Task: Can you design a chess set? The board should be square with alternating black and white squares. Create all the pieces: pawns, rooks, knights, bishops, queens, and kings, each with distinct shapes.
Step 4001:
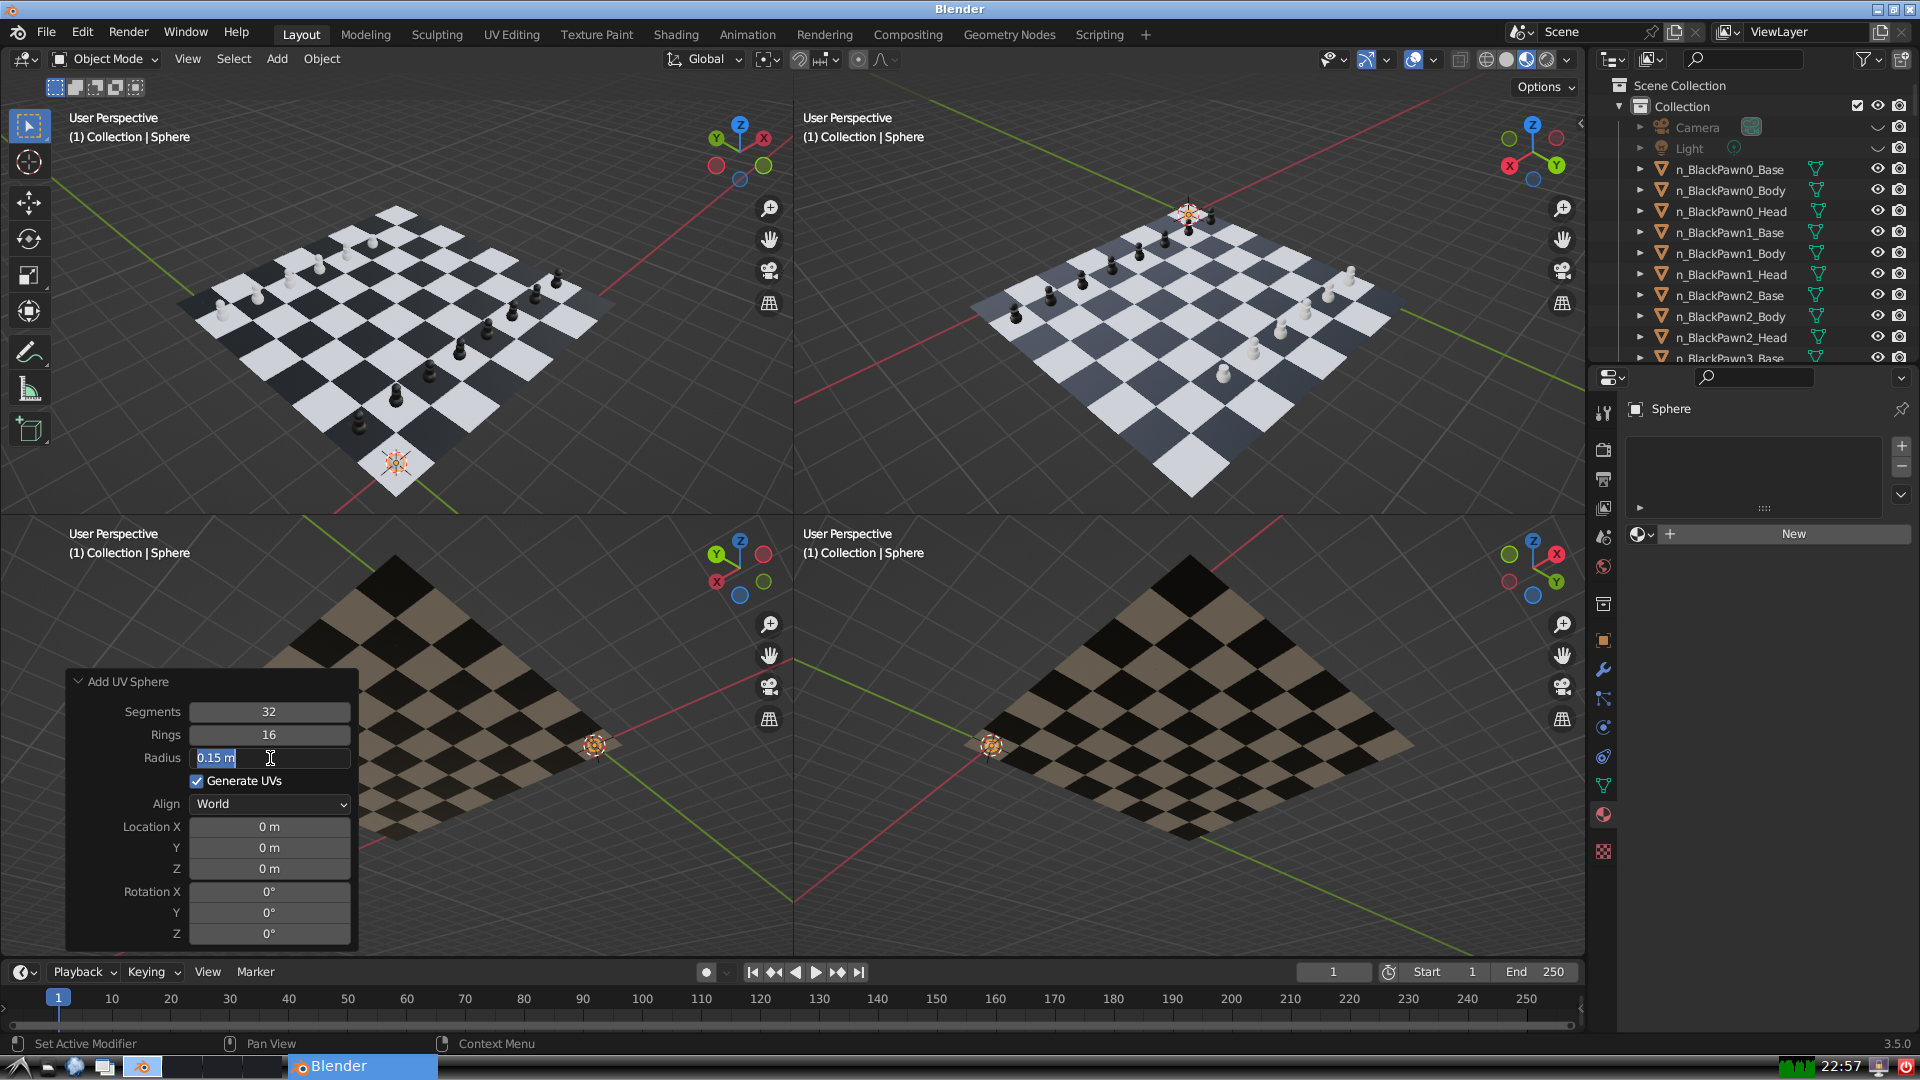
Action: input_text: 0.1